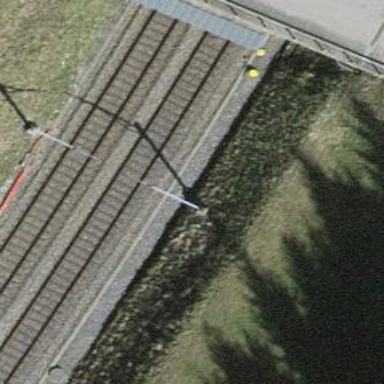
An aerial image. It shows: Railway track with contact line for electrification.